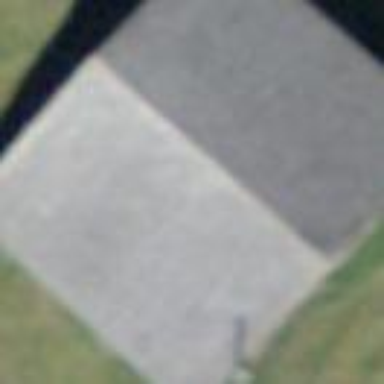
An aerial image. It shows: Barn.